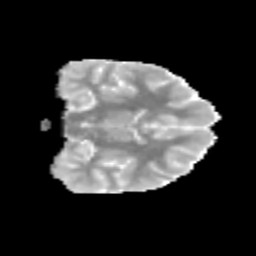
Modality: MD
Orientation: coronal
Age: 12
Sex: female
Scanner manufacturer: siemens
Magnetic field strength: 3 T
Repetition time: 3.8 s
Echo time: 0.07 s